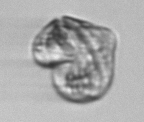
Label: Karenia